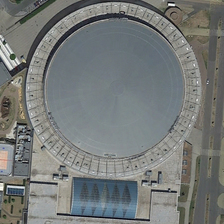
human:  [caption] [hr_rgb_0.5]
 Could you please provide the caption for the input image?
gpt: here is a large round gymnasium in the middle of the land .

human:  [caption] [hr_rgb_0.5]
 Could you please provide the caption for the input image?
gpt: here is a large round gymnasium in the middle of the land .

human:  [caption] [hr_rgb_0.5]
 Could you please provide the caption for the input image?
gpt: there are many roads near the stadium .

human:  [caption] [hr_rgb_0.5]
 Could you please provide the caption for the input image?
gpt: there are many roads near the stadium .

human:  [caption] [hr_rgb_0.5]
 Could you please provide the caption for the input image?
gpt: here is a large round gymnasium in the middle of the land .